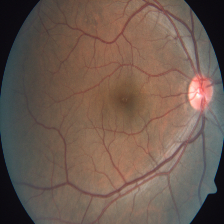
Diabetic retinopathy grade: Severe